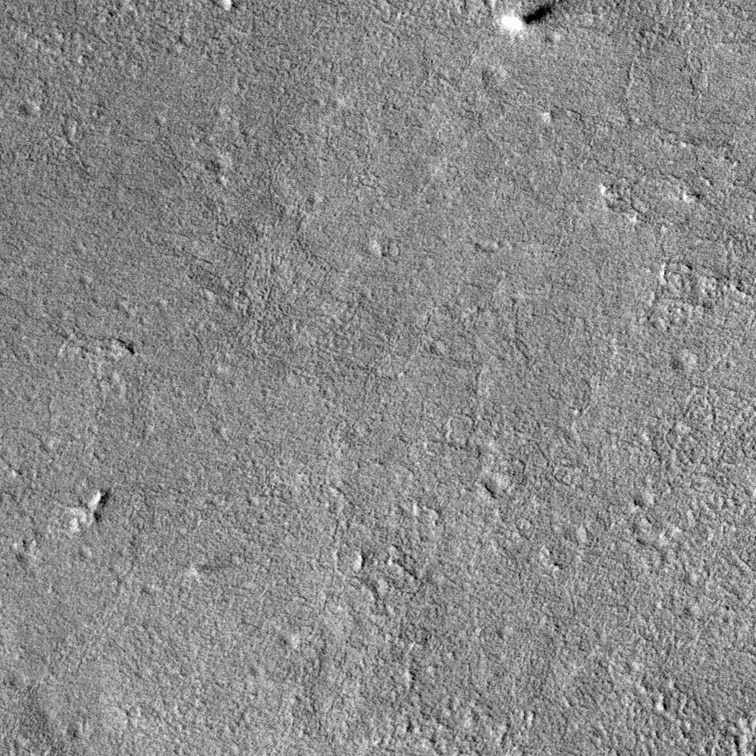
Label: dustdevil